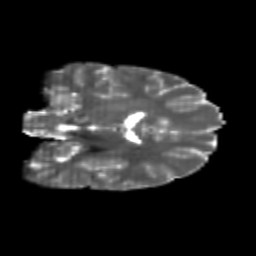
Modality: T2w
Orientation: coronal
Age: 20
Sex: male
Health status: healthy
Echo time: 0.074 s